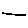
Label: line